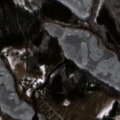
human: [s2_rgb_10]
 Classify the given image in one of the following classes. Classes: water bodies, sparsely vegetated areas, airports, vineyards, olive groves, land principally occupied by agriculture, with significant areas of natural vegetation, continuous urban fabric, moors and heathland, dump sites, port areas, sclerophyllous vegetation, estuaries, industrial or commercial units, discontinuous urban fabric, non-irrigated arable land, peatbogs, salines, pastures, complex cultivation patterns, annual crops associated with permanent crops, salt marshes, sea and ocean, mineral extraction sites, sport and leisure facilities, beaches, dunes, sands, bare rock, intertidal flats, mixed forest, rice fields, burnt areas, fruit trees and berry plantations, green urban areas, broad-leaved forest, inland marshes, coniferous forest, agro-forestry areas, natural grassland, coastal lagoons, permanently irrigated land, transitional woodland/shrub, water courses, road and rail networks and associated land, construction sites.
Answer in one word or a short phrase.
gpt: complex cultivation patterns, land principally occupied by agriculture, with significant areas of natural vegetation, coniferous forest, mixed forest, water bodies